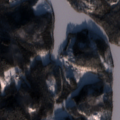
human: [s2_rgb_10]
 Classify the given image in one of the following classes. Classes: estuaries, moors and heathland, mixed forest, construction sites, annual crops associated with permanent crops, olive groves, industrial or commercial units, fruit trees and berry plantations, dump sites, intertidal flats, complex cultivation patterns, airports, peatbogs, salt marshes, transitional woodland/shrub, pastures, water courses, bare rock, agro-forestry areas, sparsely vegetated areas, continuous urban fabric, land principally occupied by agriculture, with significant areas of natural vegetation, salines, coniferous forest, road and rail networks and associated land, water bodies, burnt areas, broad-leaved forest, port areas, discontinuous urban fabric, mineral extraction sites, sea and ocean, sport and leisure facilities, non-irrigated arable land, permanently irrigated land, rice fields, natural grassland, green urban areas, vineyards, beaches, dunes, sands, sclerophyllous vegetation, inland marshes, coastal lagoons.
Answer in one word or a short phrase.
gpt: coniferous forest, mixed forest, transitional woodland/shrub, water bodies